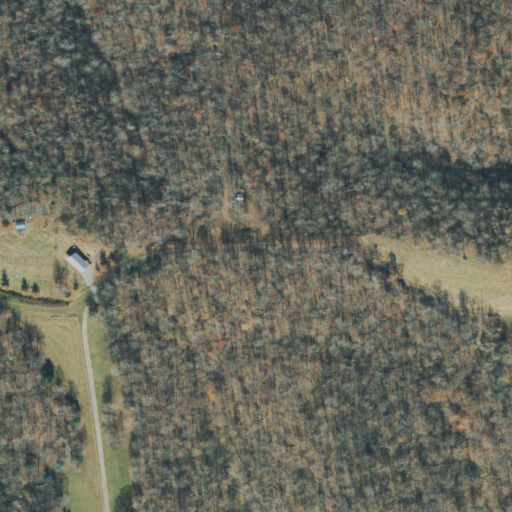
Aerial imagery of ridge(s) in Tennessee named Tonie Stone Ridge containing deciduous forest and shrub